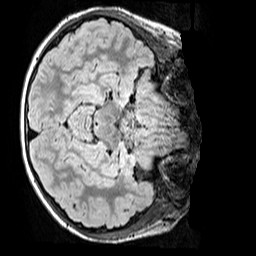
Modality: FLAIR
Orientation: axial
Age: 11
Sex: male
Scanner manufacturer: siemens
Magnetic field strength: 3 T
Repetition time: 5 s
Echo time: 0.388 s